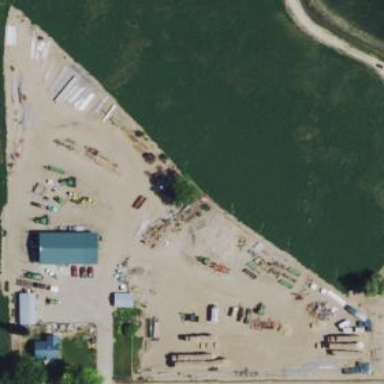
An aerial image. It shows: Farmyard area.